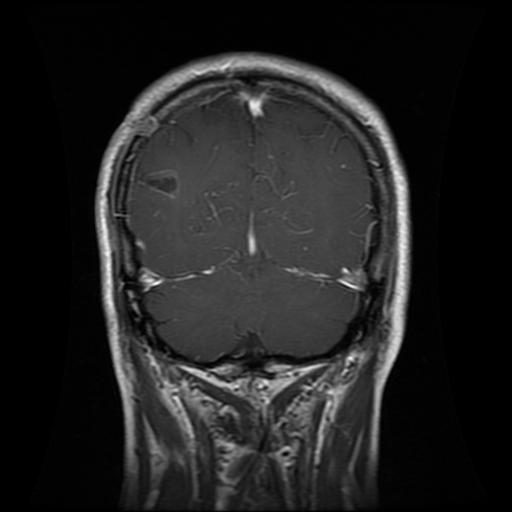
Label: glioma